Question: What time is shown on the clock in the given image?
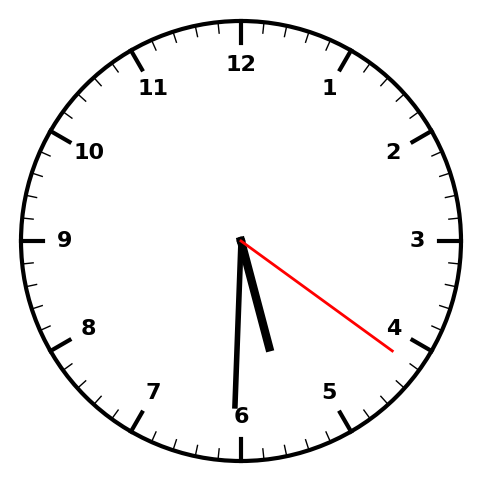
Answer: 05:30:21